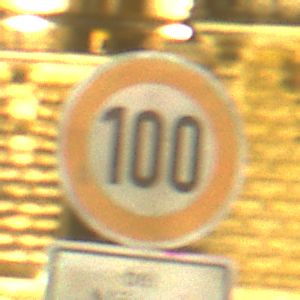
Verkehrszeichen: Geschwindigkeit100
Zusatzzeichen unten: BeiNaesse
Umgebung: Outdoor, Urban
Tageszeit: Night
Wetter: Overcast
Licht: Artificial
Jahreszeit: NotSpecified
Kontrast: MediumContrast